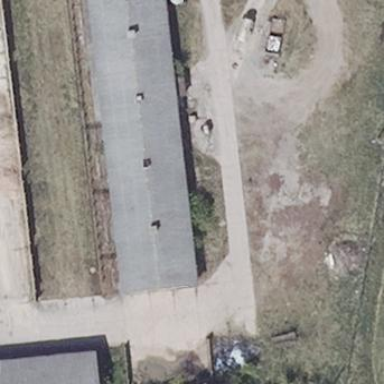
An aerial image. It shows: Farm auxiliary building.